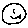
Label: smiley face